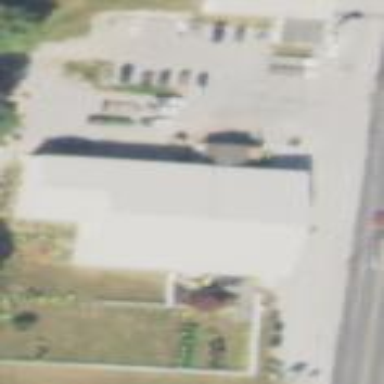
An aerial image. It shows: Street side parking area.